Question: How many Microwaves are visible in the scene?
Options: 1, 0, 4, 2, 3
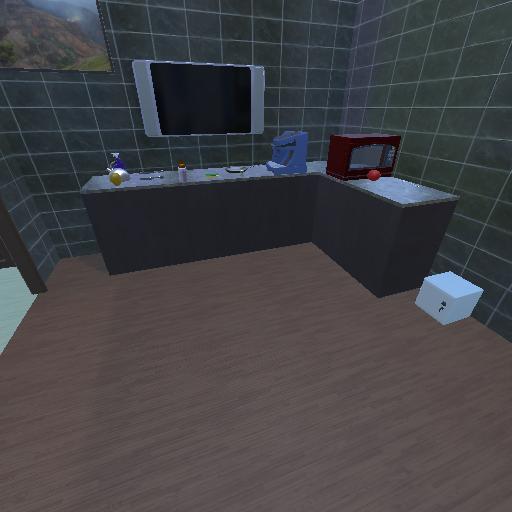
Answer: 1